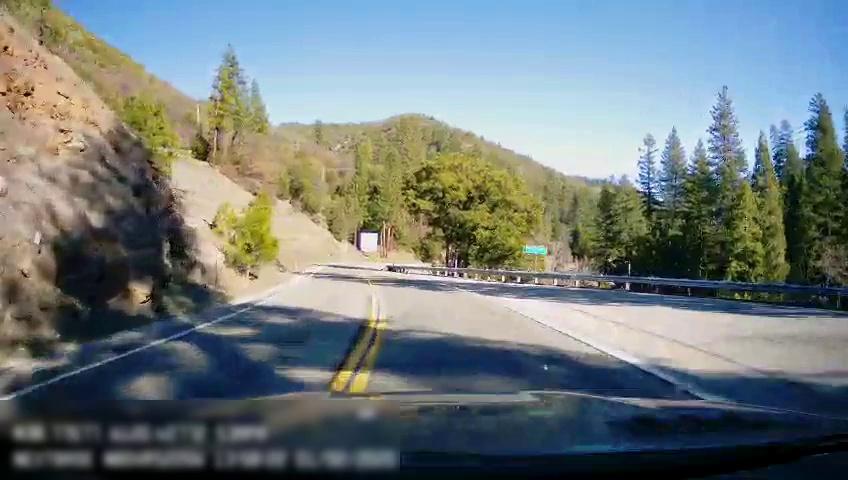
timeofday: Day
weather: Sunny
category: Drivable Space
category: Drivable Space
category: Lanes | Opposite Lane
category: Lanes | Current Lane
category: Lanes | Opposite Lane
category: Lanes | Current Lane
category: Traffic | Signs